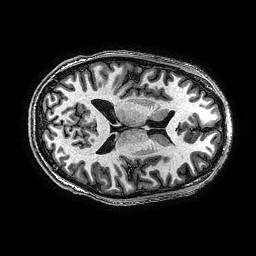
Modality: T1w
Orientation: axial
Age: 27
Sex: male
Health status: healthy